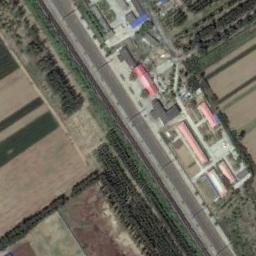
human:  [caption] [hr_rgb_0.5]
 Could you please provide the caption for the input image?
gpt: There are many buildings and trees beside the railway .

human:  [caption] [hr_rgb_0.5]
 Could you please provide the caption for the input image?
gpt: These railways are flanked by some buildings and fields .

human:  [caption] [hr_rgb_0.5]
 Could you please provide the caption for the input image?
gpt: Both sides of the railway are neat trees .

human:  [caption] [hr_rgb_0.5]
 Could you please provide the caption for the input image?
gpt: The railway is next to some trees and houses .

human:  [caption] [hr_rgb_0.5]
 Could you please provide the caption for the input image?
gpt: There are green bushes and some red buildings beside the railway .